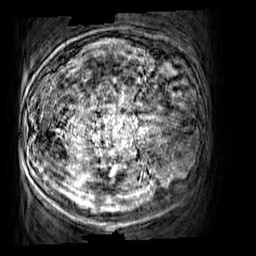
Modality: T2w
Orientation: axial
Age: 10
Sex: male
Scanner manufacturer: siemens
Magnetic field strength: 3 T
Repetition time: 3.2 s
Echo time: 0.408 s